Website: apple-inc
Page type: receipt
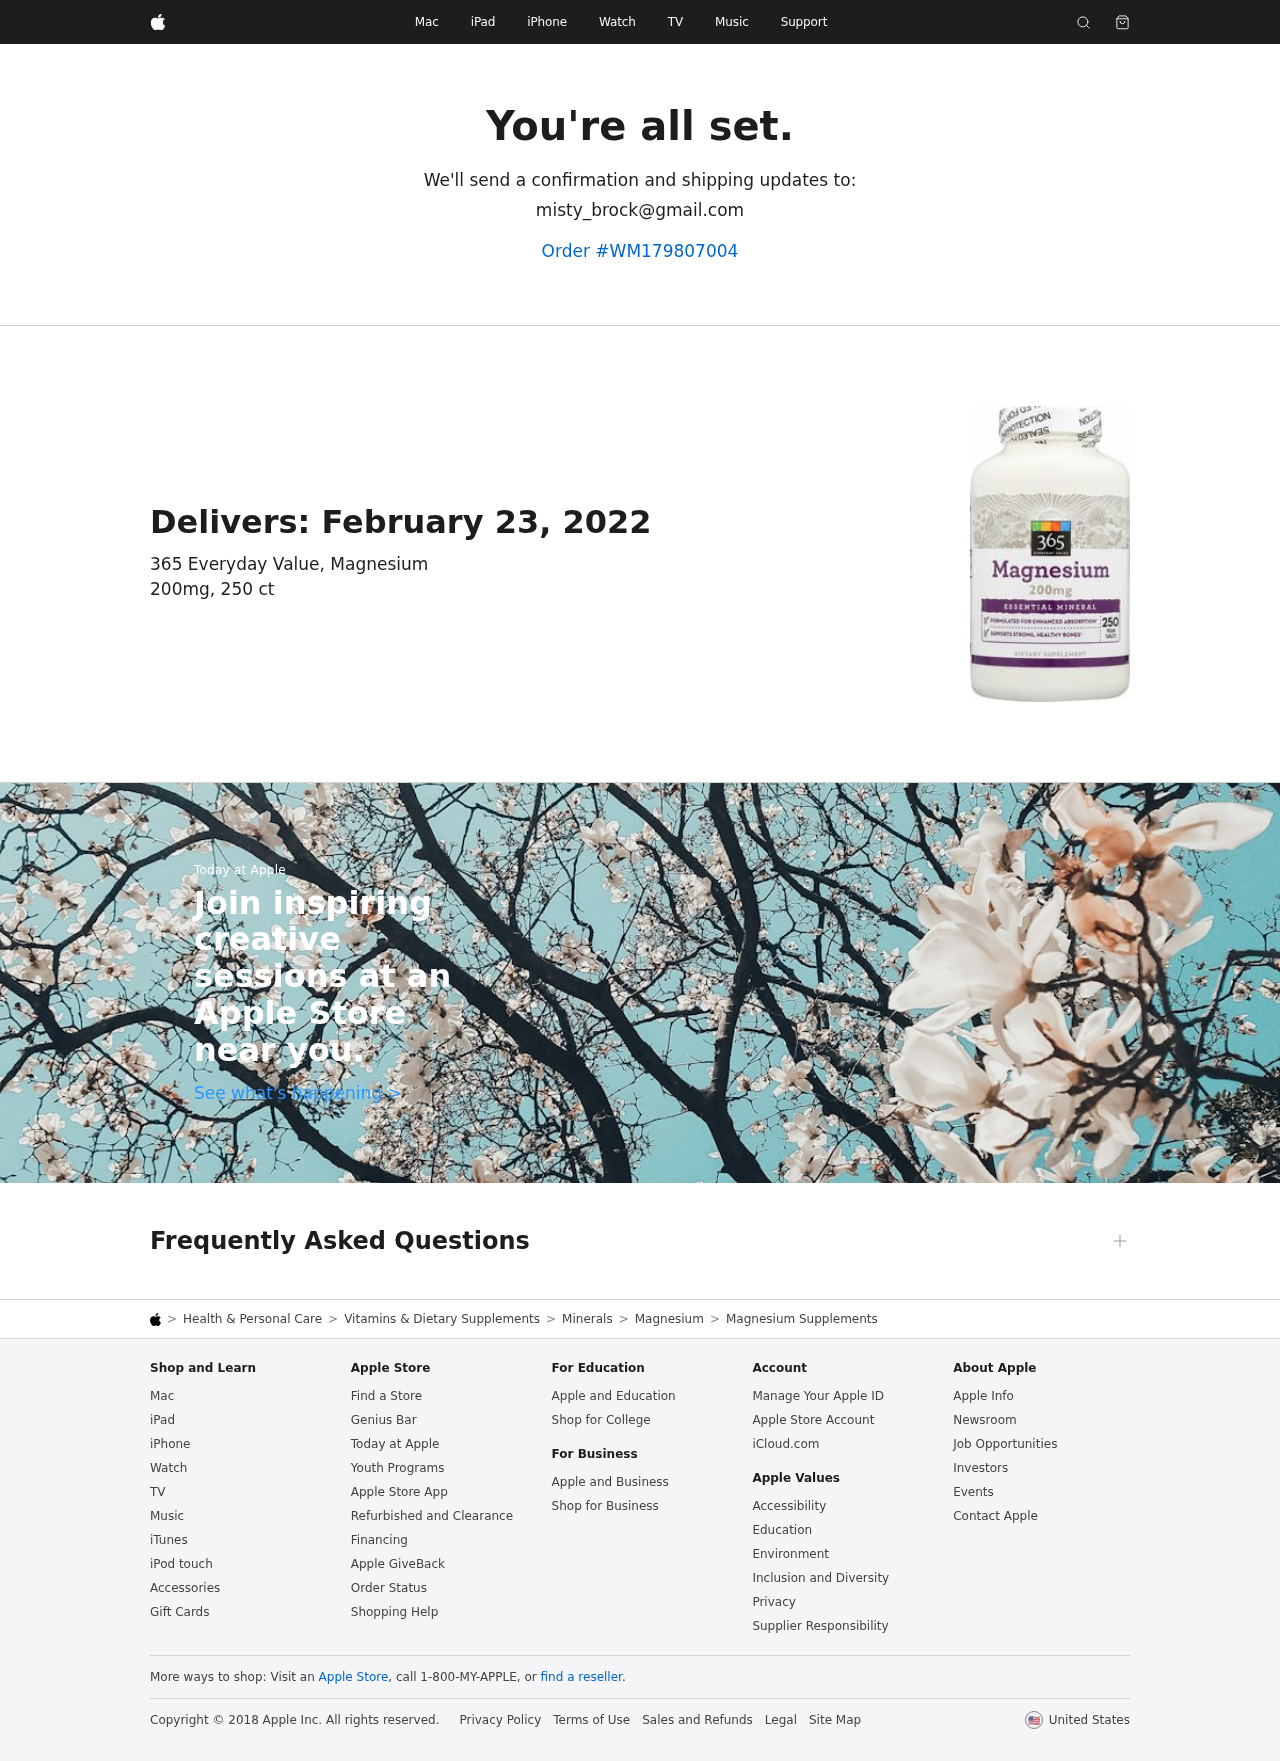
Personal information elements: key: PII_EMAIL
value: misty_brock@gmail.com
Product elements: key: PRODUCT1_BREADCRUMB
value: Health & Personal Care
Vitamins & Dietary Supplements
Minerals
Magnesium
Magnesium Supplements
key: PRODUCT1_NAME
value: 365 Everyday Value, Magnesium 200mg, 250 ct
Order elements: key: ORDER_ID
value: Order #WM179807004
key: ORDER_DELIVERY_DATE
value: February 23, 2022